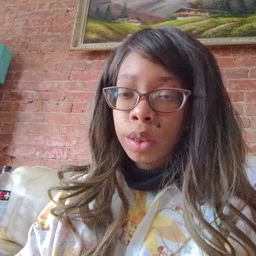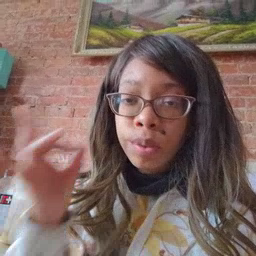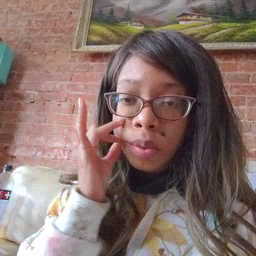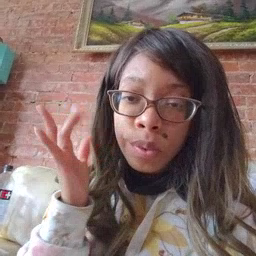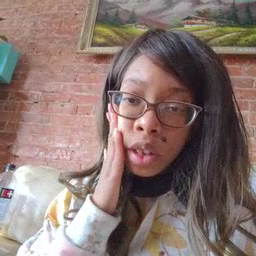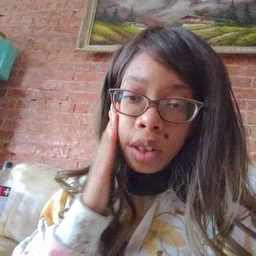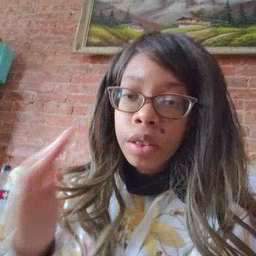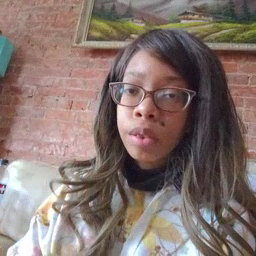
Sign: bee